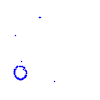
Particle: kaon